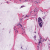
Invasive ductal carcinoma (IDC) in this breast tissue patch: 1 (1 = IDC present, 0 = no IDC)